Question: I have a big table and this is the last row of that table:
'''
<tr>
<td>
<form action="index.jsp" method="get">
<button type="submit" id="backButton">Back</button>
</form>
<form action="deleteServlet" method="post">
<button type="submit" name="delete" class="deleteButton"
value="${placeholder.placeholder_id}">Delete</button>
</form>
</td>
</tr>
'''
Inside my last td there are two buttons inside forms (is this good way to do it?). What I want to do is to middle align both "Back" and "Delete" buttons so that they look nice. Now it looks like a zigzag (see picture). I've given id or class -tags to those buttons and tried to move them with bottom, left, display, float etc. commands with no results.
I can't make two td's (one td for one button) because there is so much space between td's.

What should I do?
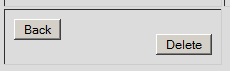
Answer: <URL> to demonstrate. [/edit]
Forms are block-level elements, simply turn them into 'inline-block' and they'll sit nicely side-by-side.
'''
<table>
<tr>
<td>
<form action="index.jsp" method="get" style="display: inline-block;">
<button type="submit" id="backButton">Back</button>
</form>
<form action="deleteServlet" method="post" style="display: inline-block;">
<button type="submit" name="delete" class="deleteButton" value="${placeholder.placeholder_id}">Delete</button>
</form>
</td>
</tr>
</table>
'''
The styling would be better done as part of your stylesheet, but added here as style attributes for simplicity.